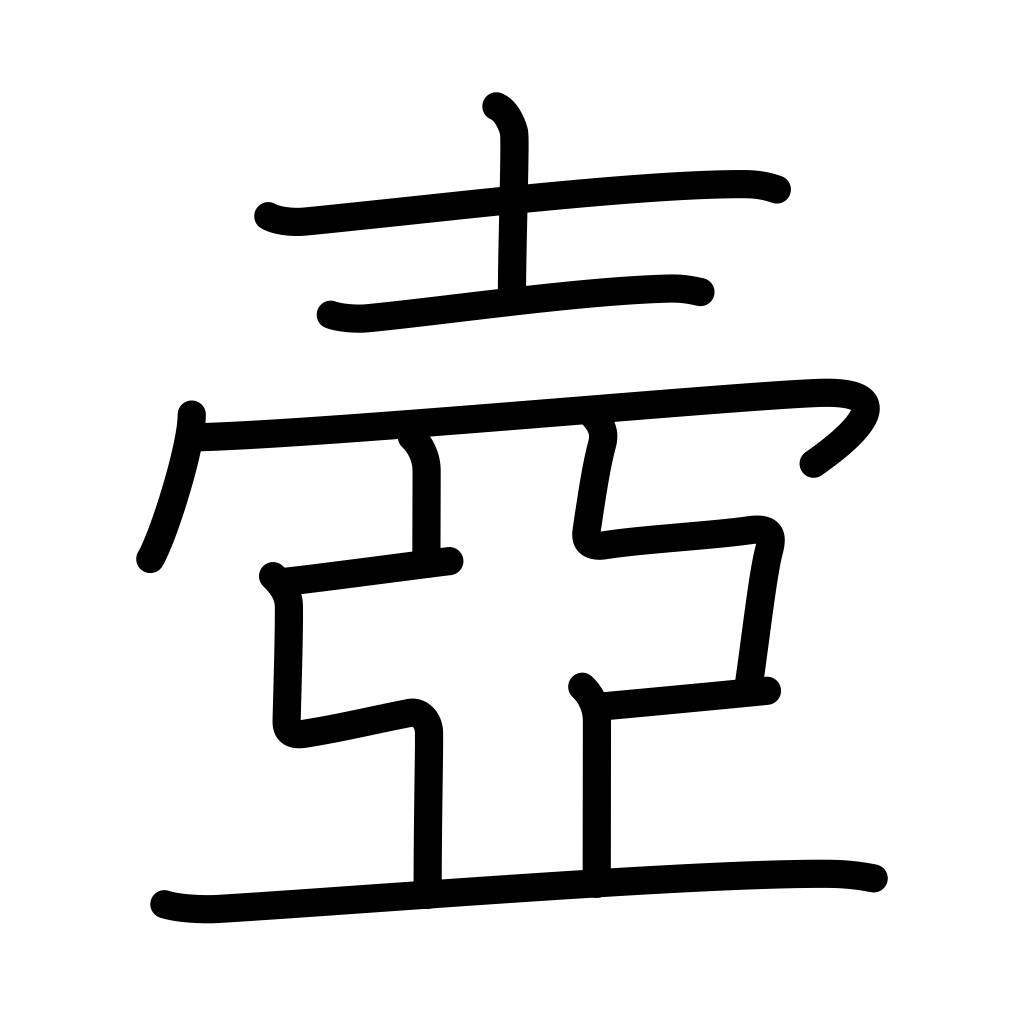
Meaning: jar, pot